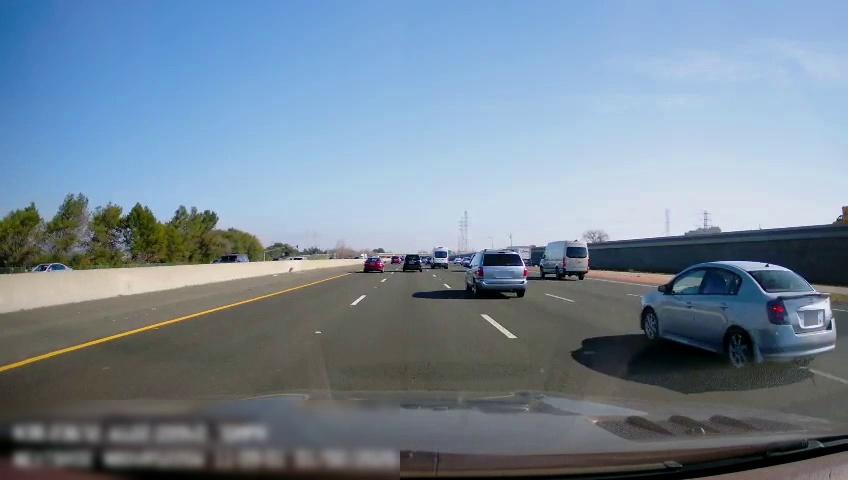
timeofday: Day
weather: Sunny
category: Drivable Space
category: Drivable Space
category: Vehicles | Truck
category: Vehicles | Van
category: Vehicles | Truck
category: Vehicles | Van
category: Vehicles | SUV
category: Vehicles | Car
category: Vehicles | Van
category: Vehicles | Van
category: Vehicles | Car
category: Vehicles | Car
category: Vehicles | SUV
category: Vehicles | Car
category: Lanes | Alternate Lane
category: Lanes | Current Lane
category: Lanes | Current Lane
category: Lanes | Alternate Lane
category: Lanes | Alternate Lane
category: Lanes | Alternate Lane